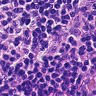
Metastatic tissue present: no